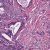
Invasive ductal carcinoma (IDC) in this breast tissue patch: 0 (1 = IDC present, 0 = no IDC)